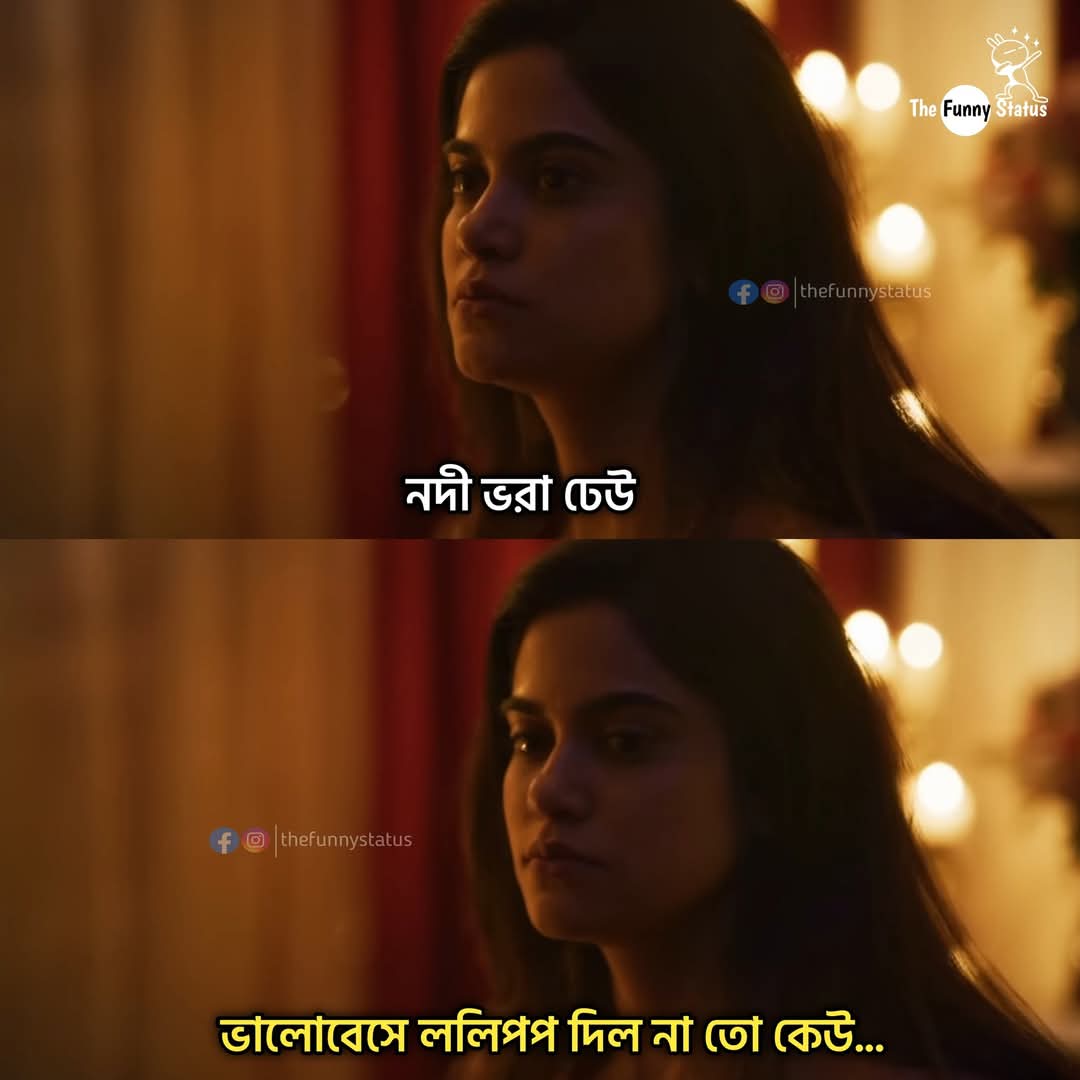
Text: নদী ভরা ঢেউ
ভালোবেসে ললিপপ দিল না তো কেউ...
Label: Non Hate